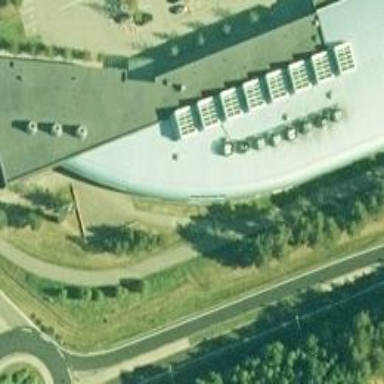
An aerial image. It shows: Fitness centre on leisure land.